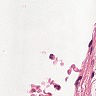
Metastatic tissue present: no